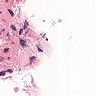
Metastatic tissue present: no